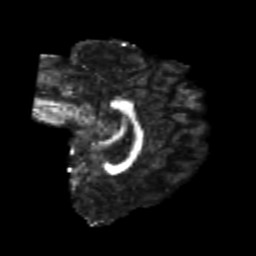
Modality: FA
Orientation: sagittal
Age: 20
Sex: female
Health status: healthy
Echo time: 0.074 s